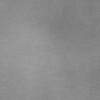
Label: dusty